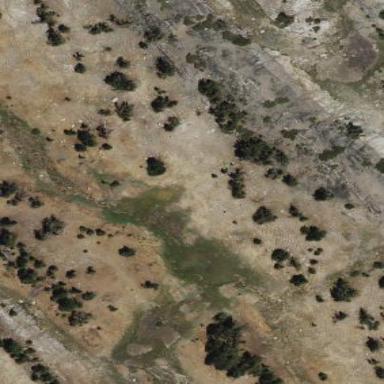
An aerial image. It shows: Wet meadow with grassland vegetation.